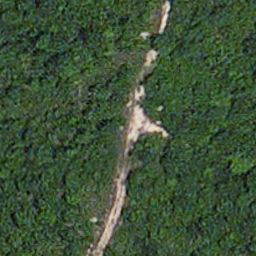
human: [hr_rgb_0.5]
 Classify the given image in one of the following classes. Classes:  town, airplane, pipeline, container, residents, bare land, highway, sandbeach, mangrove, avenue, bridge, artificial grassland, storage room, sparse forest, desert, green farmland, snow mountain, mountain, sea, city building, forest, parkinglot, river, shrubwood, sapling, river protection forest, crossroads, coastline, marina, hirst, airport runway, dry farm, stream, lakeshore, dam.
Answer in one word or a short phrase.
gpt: avenue